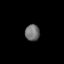
Tissue: lung
Cell type: Myeloid cells
Senescence score: 0.6093
Nuclear area (px): 234
Mean DAPI intensity: 112.282